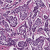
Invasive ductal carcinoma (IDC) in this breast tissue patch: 1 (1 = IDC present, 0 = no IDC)